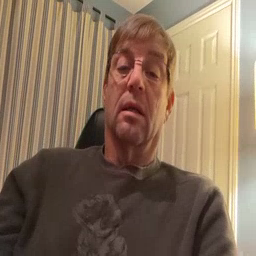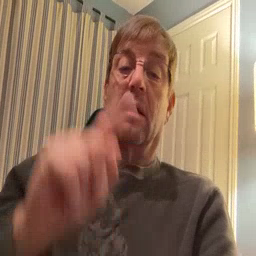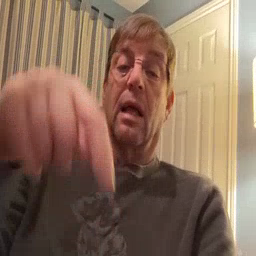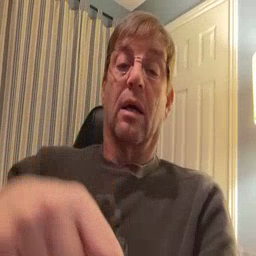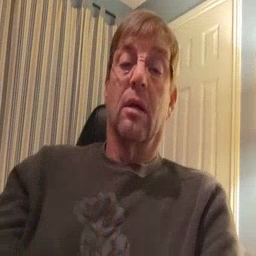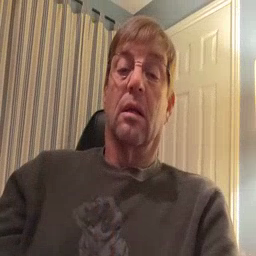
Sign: down